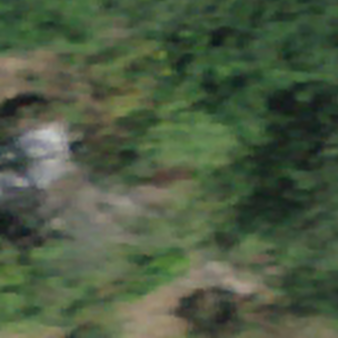
Label: bouldering_area